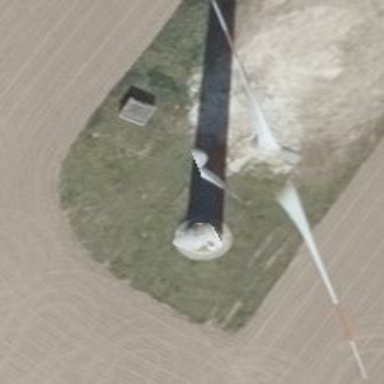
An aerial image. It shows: Wind-powered generator.